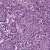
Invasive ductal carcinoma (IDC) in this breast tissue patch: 1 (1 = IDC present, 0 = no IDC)